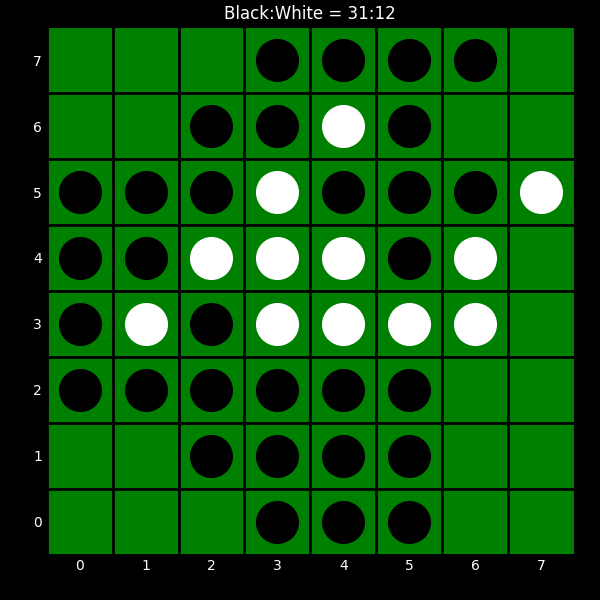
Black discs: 31
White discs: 12